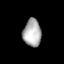
Tissue: lung
Cell type: Endothelial cells
Senescence score: 0.5461
Nuclear area (px): 484
Mean DAPI intensity: 174.407